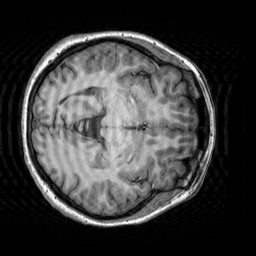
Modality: T1w
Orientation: axial
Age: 23
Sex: female
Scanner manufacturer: siemens
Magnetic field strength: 3 T
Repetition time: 2.3 s
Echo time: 0.00303 s